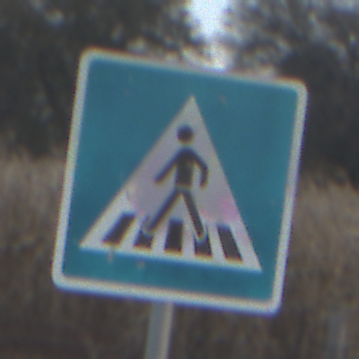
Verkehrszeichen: FussgaengerueberwegRechts
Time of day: SunriseSunset
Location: Outdoor (Nature)
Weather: Clear
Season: Winter
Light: Natural